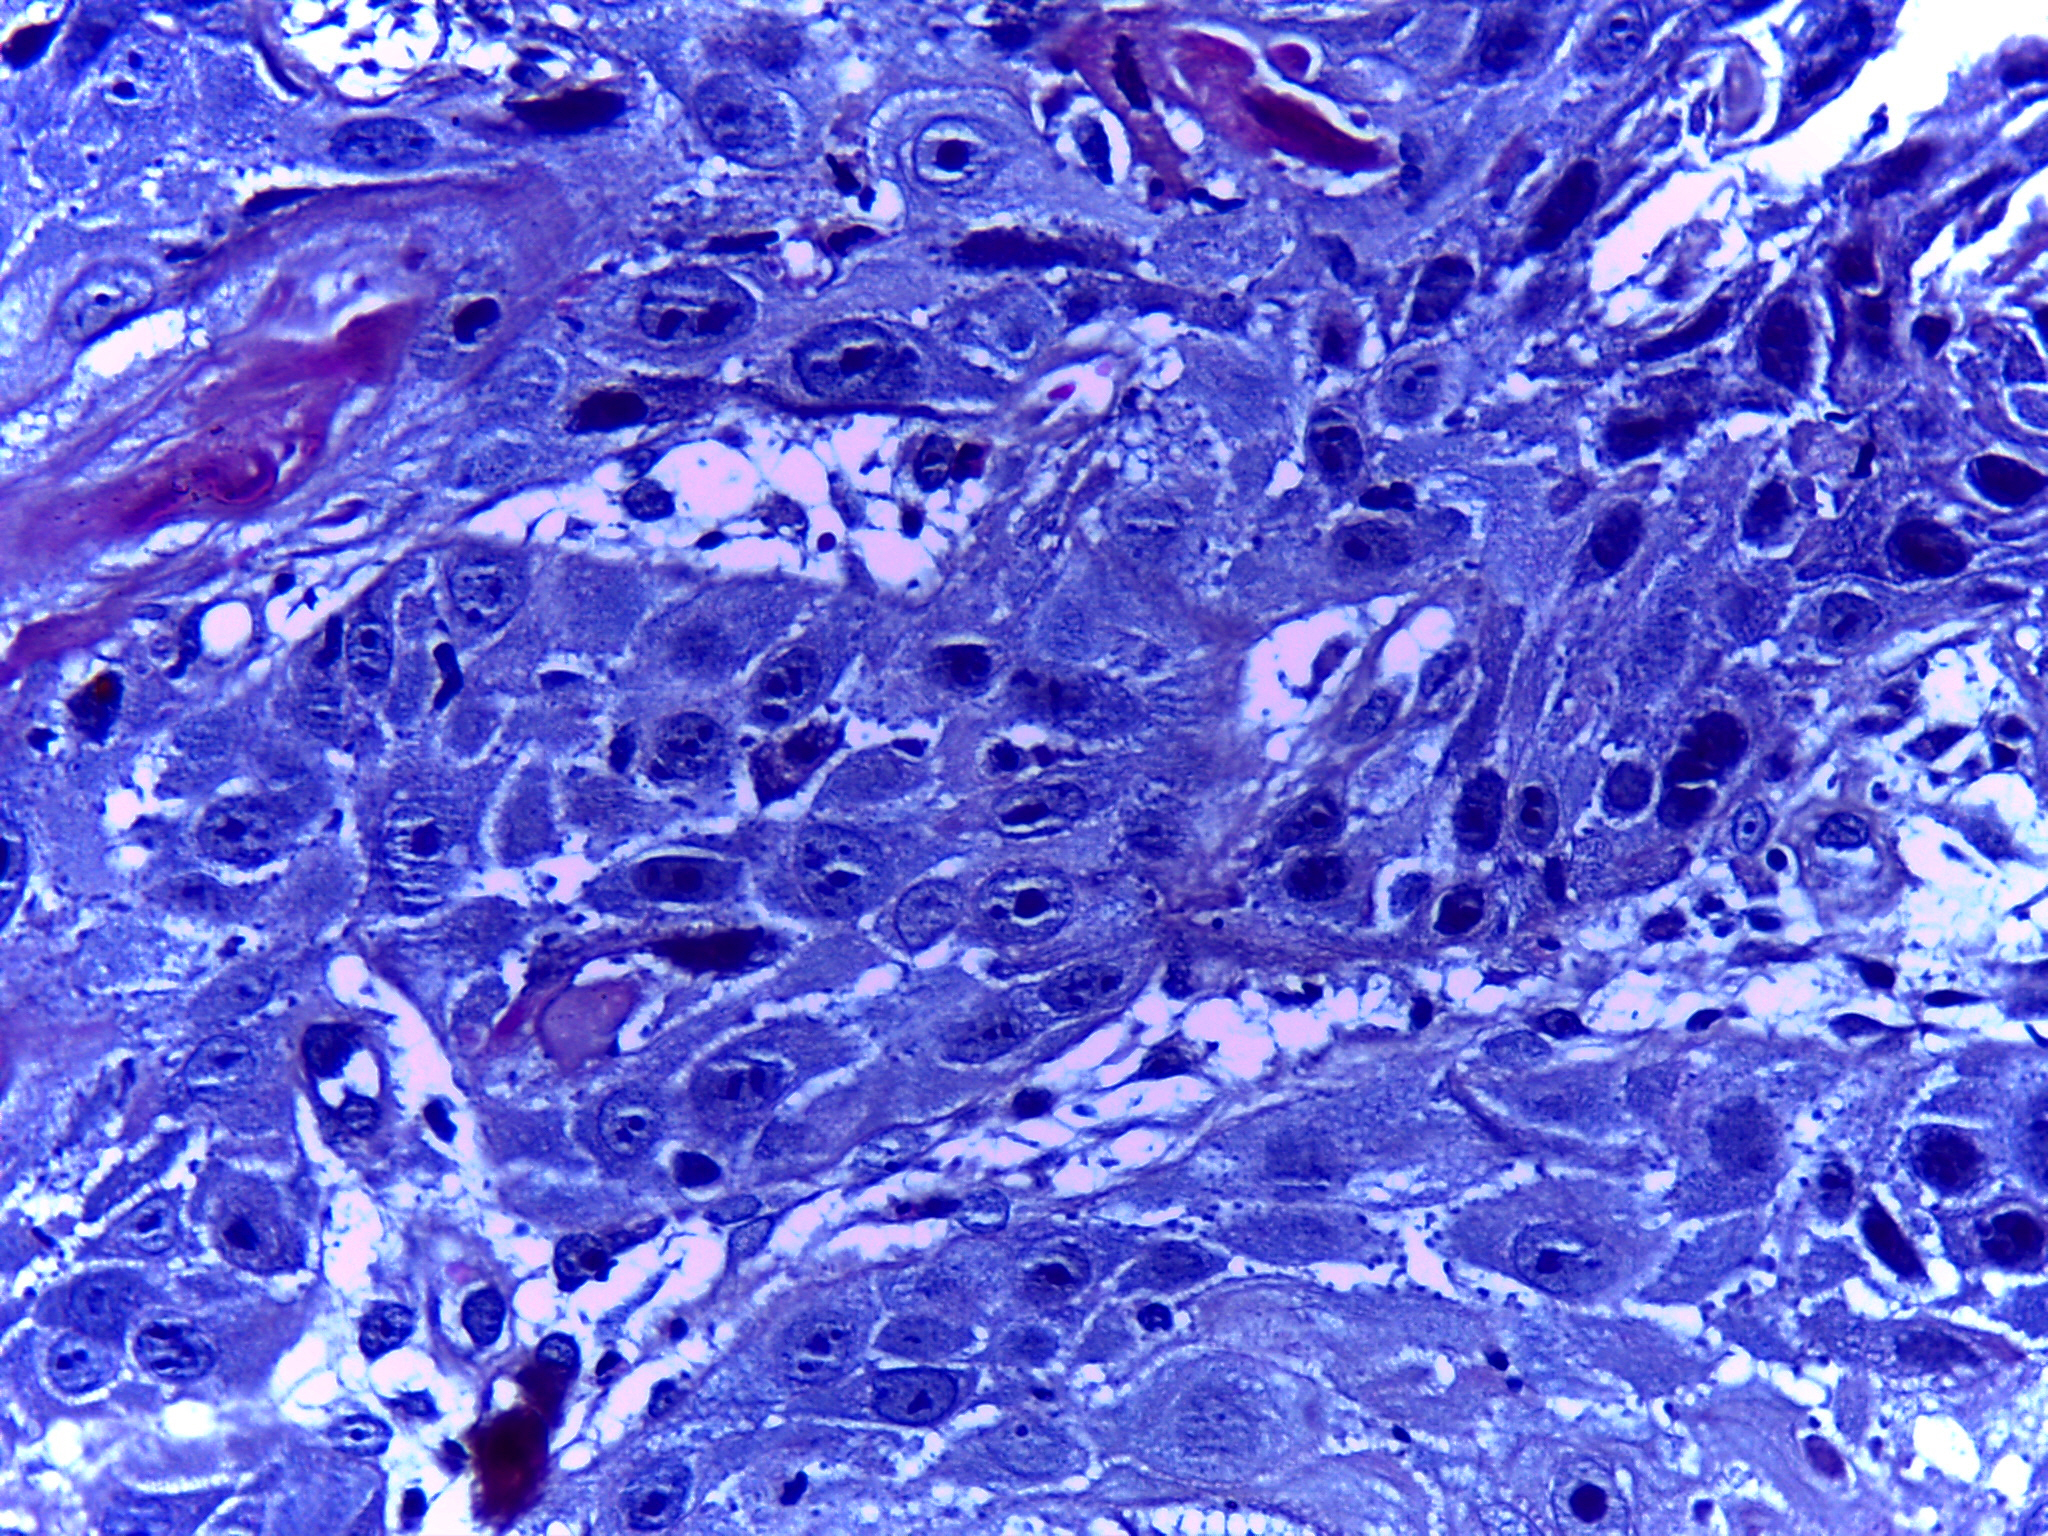
Diagnosis: OSCC